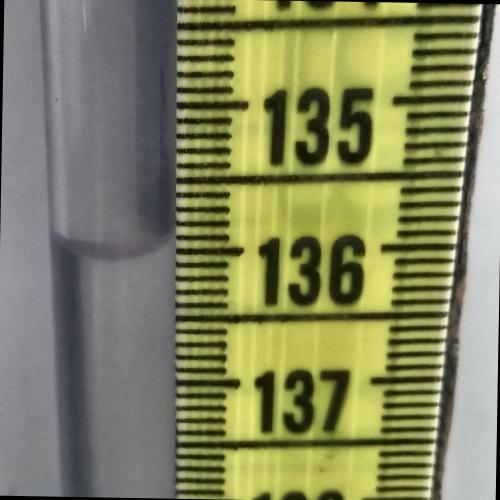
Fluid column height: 136.0 cm